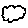
Label: cloud